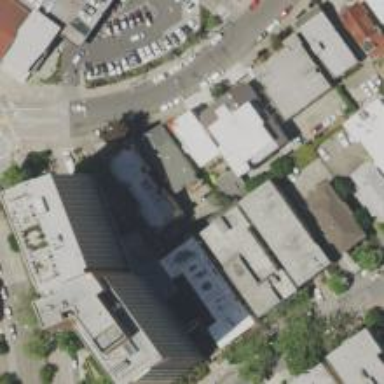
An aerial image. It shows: Tower building.